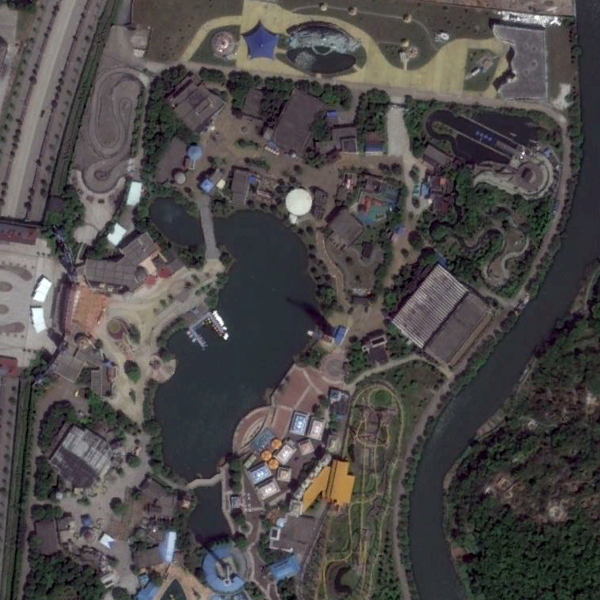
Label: Park